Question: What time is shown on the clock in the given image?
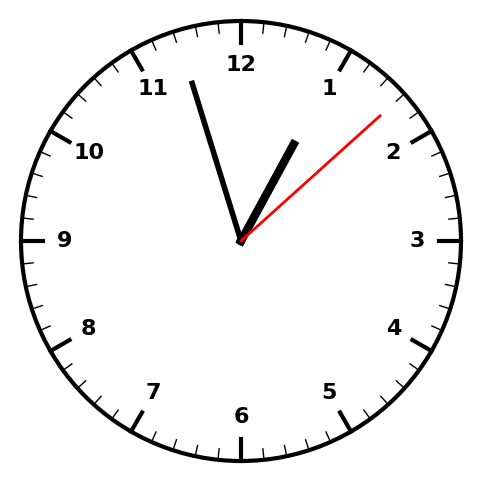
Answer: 12:57:08